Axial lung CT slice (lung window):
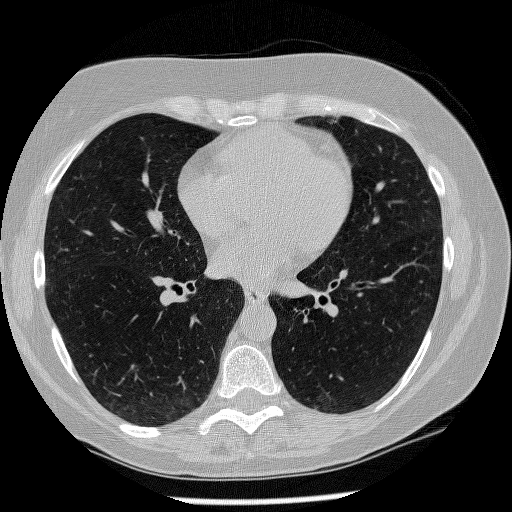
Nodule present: no